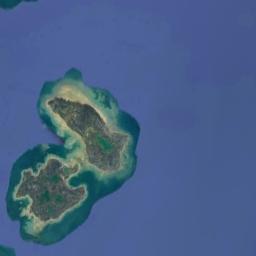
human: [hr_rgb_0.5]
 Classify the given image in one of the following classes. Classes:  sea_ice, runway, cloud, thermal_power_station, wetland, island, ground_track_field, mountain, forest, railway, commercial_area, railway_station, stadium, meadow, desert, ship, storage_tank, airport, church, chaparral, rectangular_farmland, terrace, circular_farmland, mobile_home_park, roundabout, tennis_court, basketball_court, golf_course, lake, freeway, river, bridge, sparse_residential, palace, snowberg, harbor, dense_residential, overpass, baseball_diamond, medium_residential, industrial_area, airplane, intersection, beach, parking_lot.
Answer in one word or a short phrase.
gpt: island